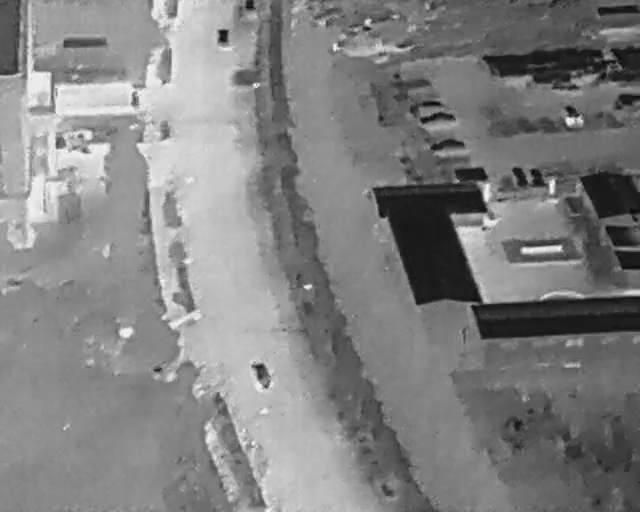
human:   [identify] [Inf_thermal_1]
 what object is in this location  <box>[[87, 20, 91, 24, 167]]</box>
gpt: <ref>1 small car at the top right</ref>